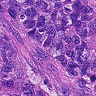
Metastatic tissue present: yes